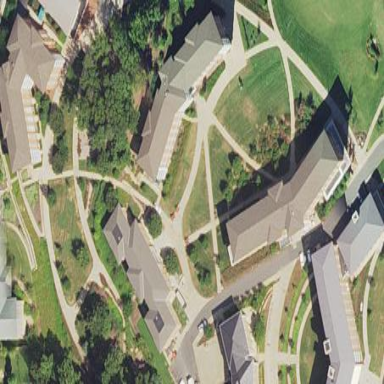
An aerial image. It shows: Dormitory building.